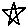
Label: star